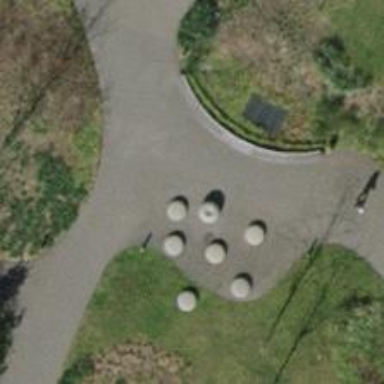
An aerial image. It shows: Bench.